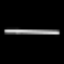
Label: line